Question: I'm trying to apply <URL> on highcharts 'title'. Here is what I tried but it doesn't seem to work:
'''
$('#myCarousel').bind('slid', function () {
$(".highcharts-title text").each(function() {
$(this).circulate({
speed: Math.floor(Math.random()*300) + 100,
height: Math.floor(Math.random()*1000) - 470,
width: Math.floor(Math.random()*1000) - 470
});
});
});
'''

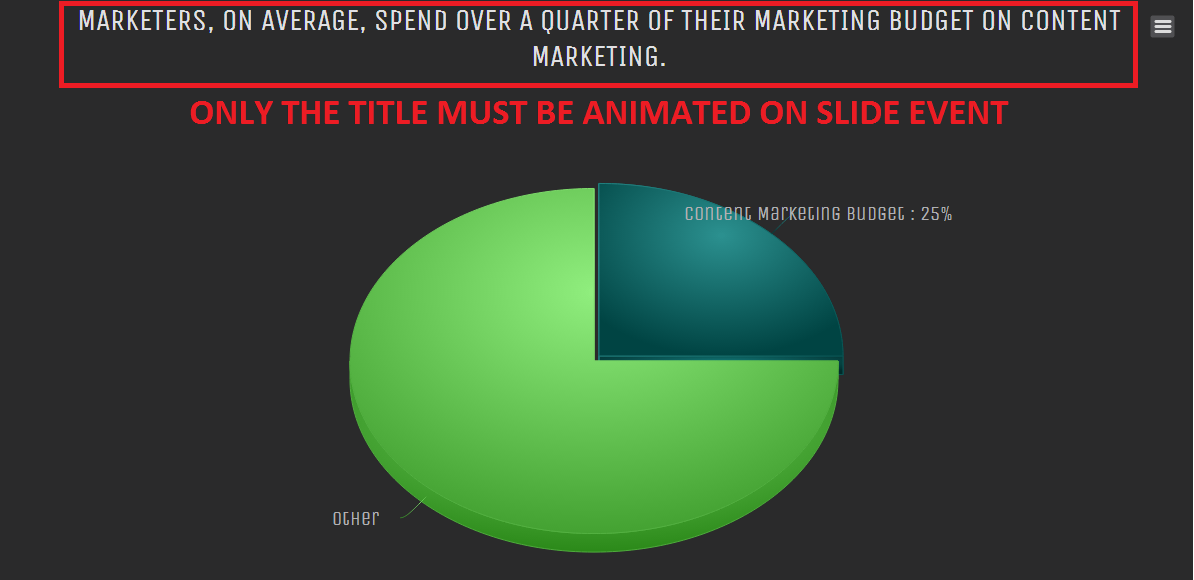
Answer: You can just set it to be rendered as HTML.
Just add <URL> property in your code:
'''
title: {
useHTML: true,
text: 'Marketers, on average, spend over a quarter of their marketing budget on content marketing.'
},
'''
Then you can apply animation:
'''
$("span.highcharts-title").circulate({
speed: Math.floor(Math.random()*300) + 100,
height: Math.floor(Math.random()*1000) - 470,
width: Math.floor(Math.random()*1000) - 470
})
'''